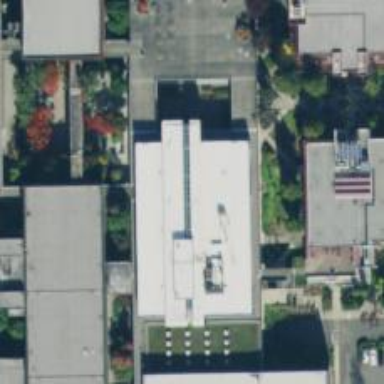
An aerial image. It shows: College building.